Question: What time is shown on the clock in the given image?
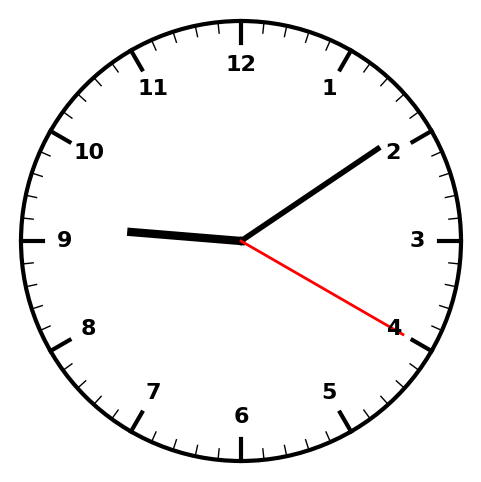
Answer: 09:09:20